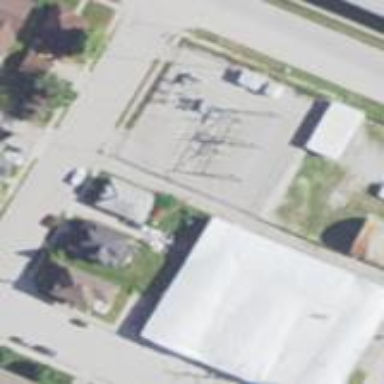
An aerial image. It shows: Power substation.